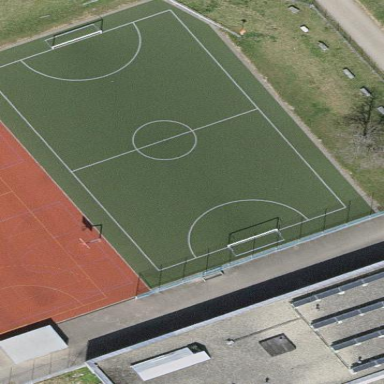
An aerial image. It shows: Soccer pitch with artificial turf designed for leisure and sports activities.